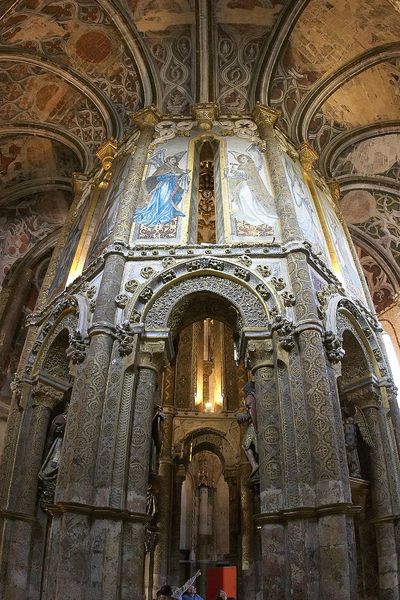
Titel: Templerkirche Santa Maria do Olival in der Burg der Tempelritter Convento da Ordem de Cristo in Tomar
Standort: Tomar, S. Maria do Olival (EU - P - Ribatejo)
Schlagwörter: blau, flügel, gemälde, schatten, menschen, licht, pfeiler, säulen, rot, ornament, stein, innenraum, kirche, gold, decke, innen, rund, engel, relief, bilder, bogen, perspektive, pilaster, figuren, rundbogen, kuppel, ornamente, wandmalerei, kerze, leuchter, durchgang, zeigen, foto, bögen, gewölbe, dom, rippen, altar, kathedrale, ionisch, fresken, heilige, heilig, korinthisch, verzierungen, rosetten, rippe, relieg